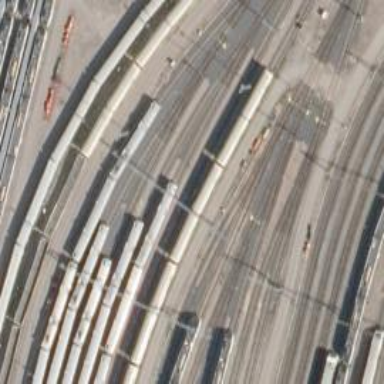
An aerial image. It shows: Railway signal.